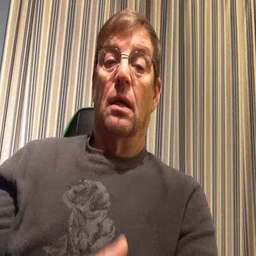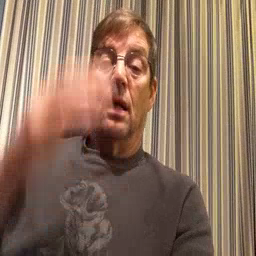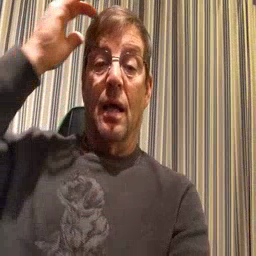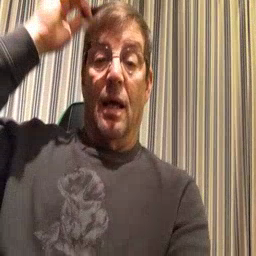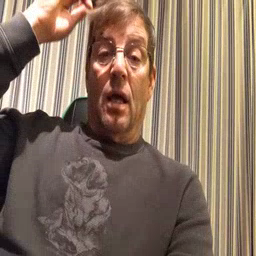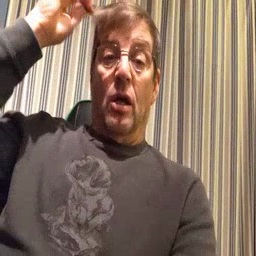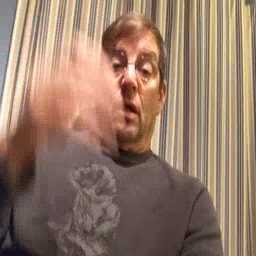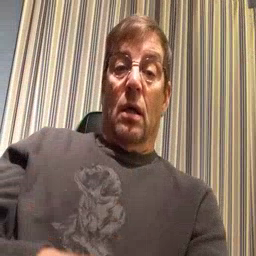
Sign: hair